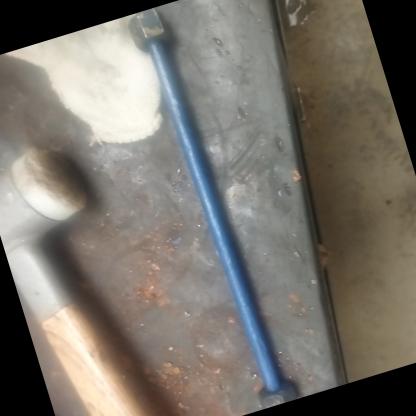
Klasa: inne